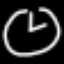
Label: clock